Field crop: maize
Growth stage: 2
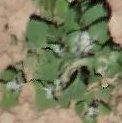
Species: chenopodium